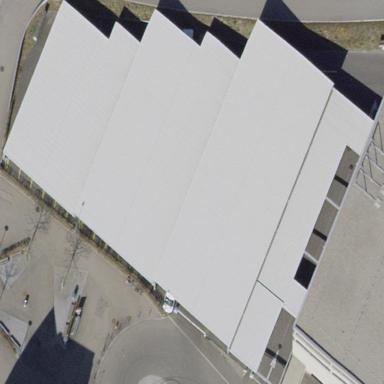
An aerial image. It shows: View of roof of building.